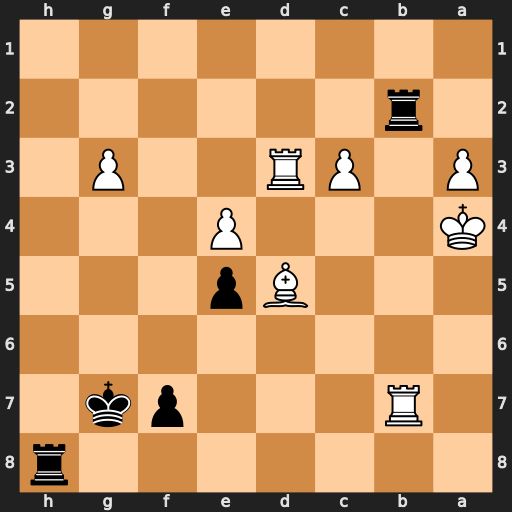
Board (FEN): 7r/1R3pk1/8/3Bp3/K3P3/P1PR2P1/1r6/8
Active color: b
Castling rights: -
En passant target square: -
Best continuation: Ra8+ Ra7 Rxa7#